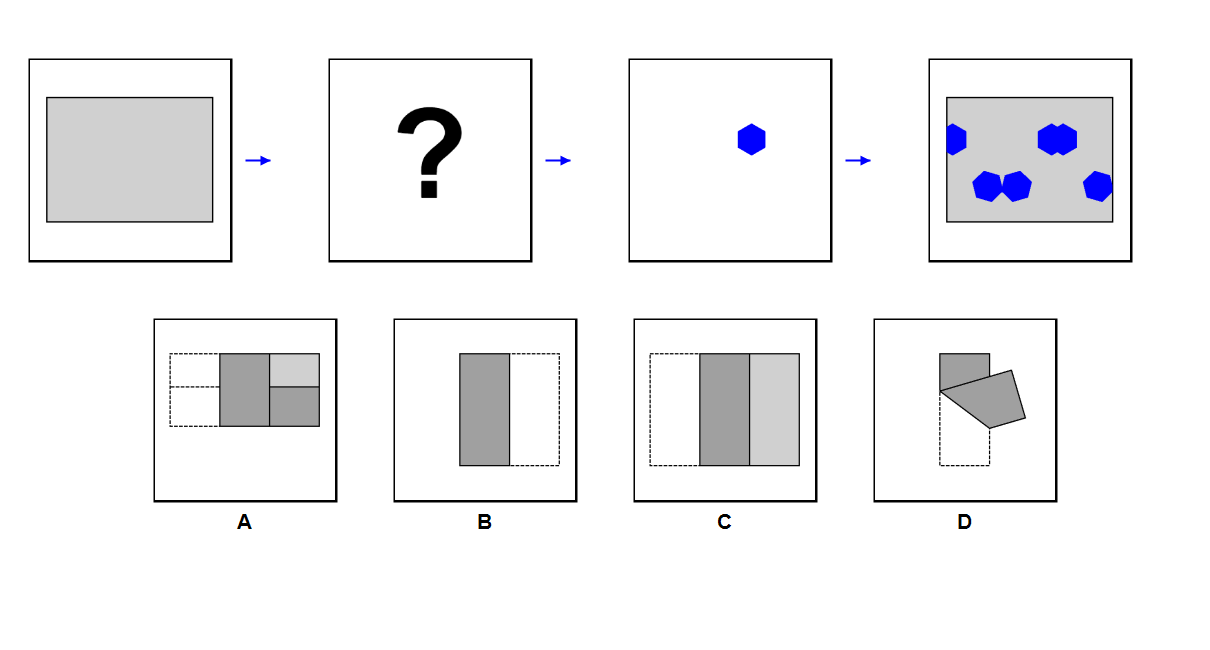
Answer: A